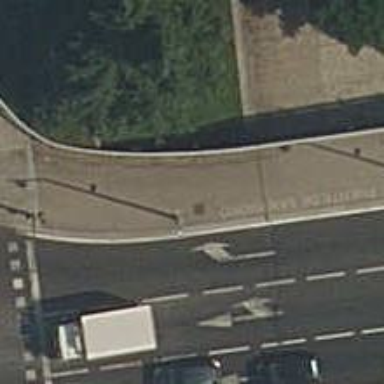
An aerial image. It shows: Asphalt footway with sidewalk on bridge.